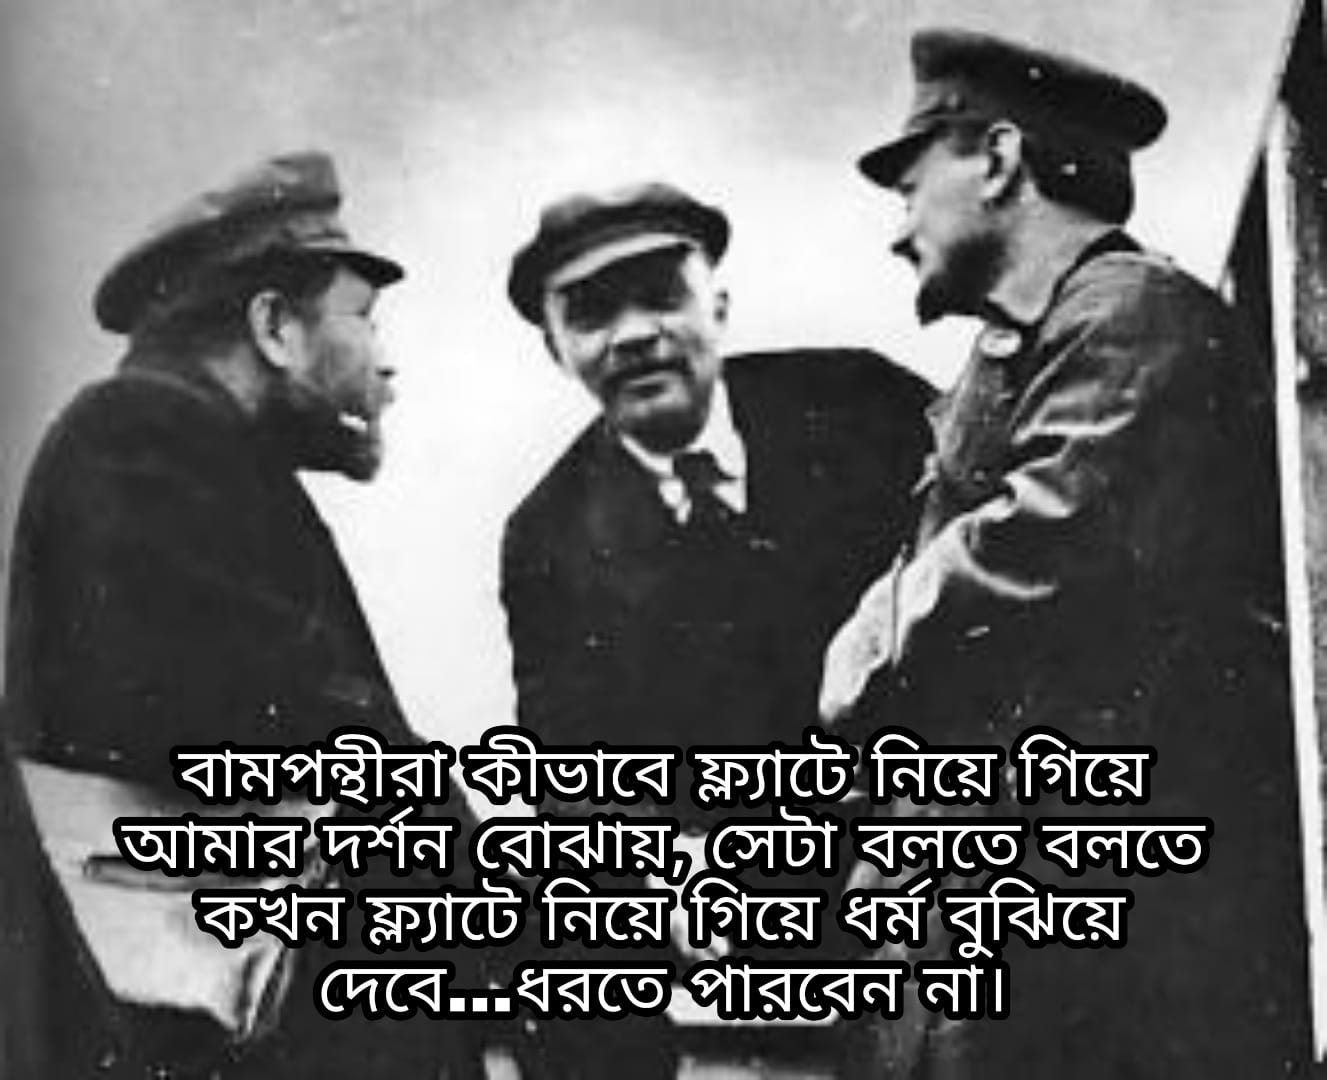
Text: বামপন্থীরা কীভাবে ফ্ল্যাটে নিয়ে গিয়ে আমার দর্শন বোঝায়; সেটা বলতে বলতে কখন ফ্ল্যাটে নিয়ে গিয়ে ধর্ম বুঝিয়ে দেবে ধরতে পারবেন না
Label: Hate
Hate category: Political
Targeted group: Organization